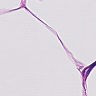
Metastatic tissue present: no